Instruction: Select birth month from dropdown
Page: traveler
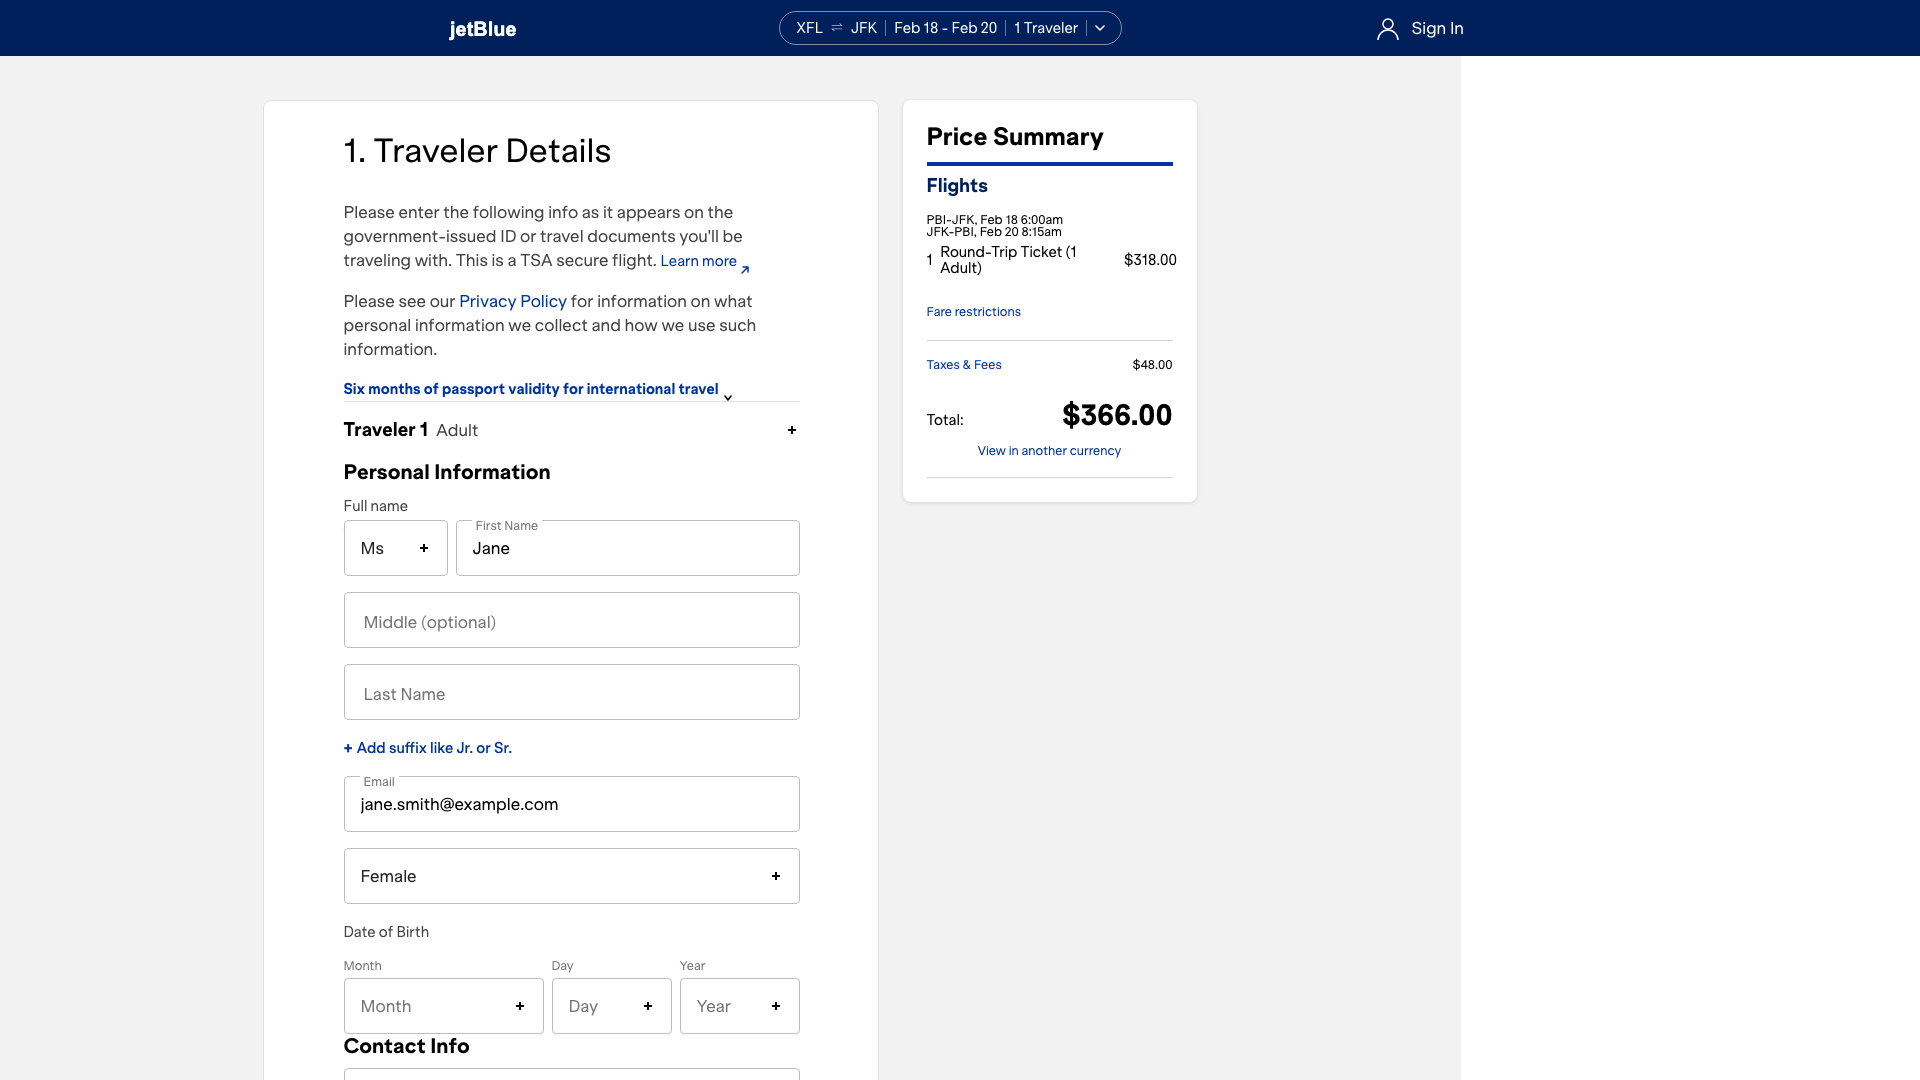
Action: click